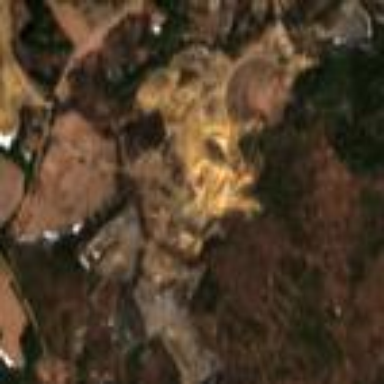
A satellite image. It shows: Quarry area.